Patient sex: M
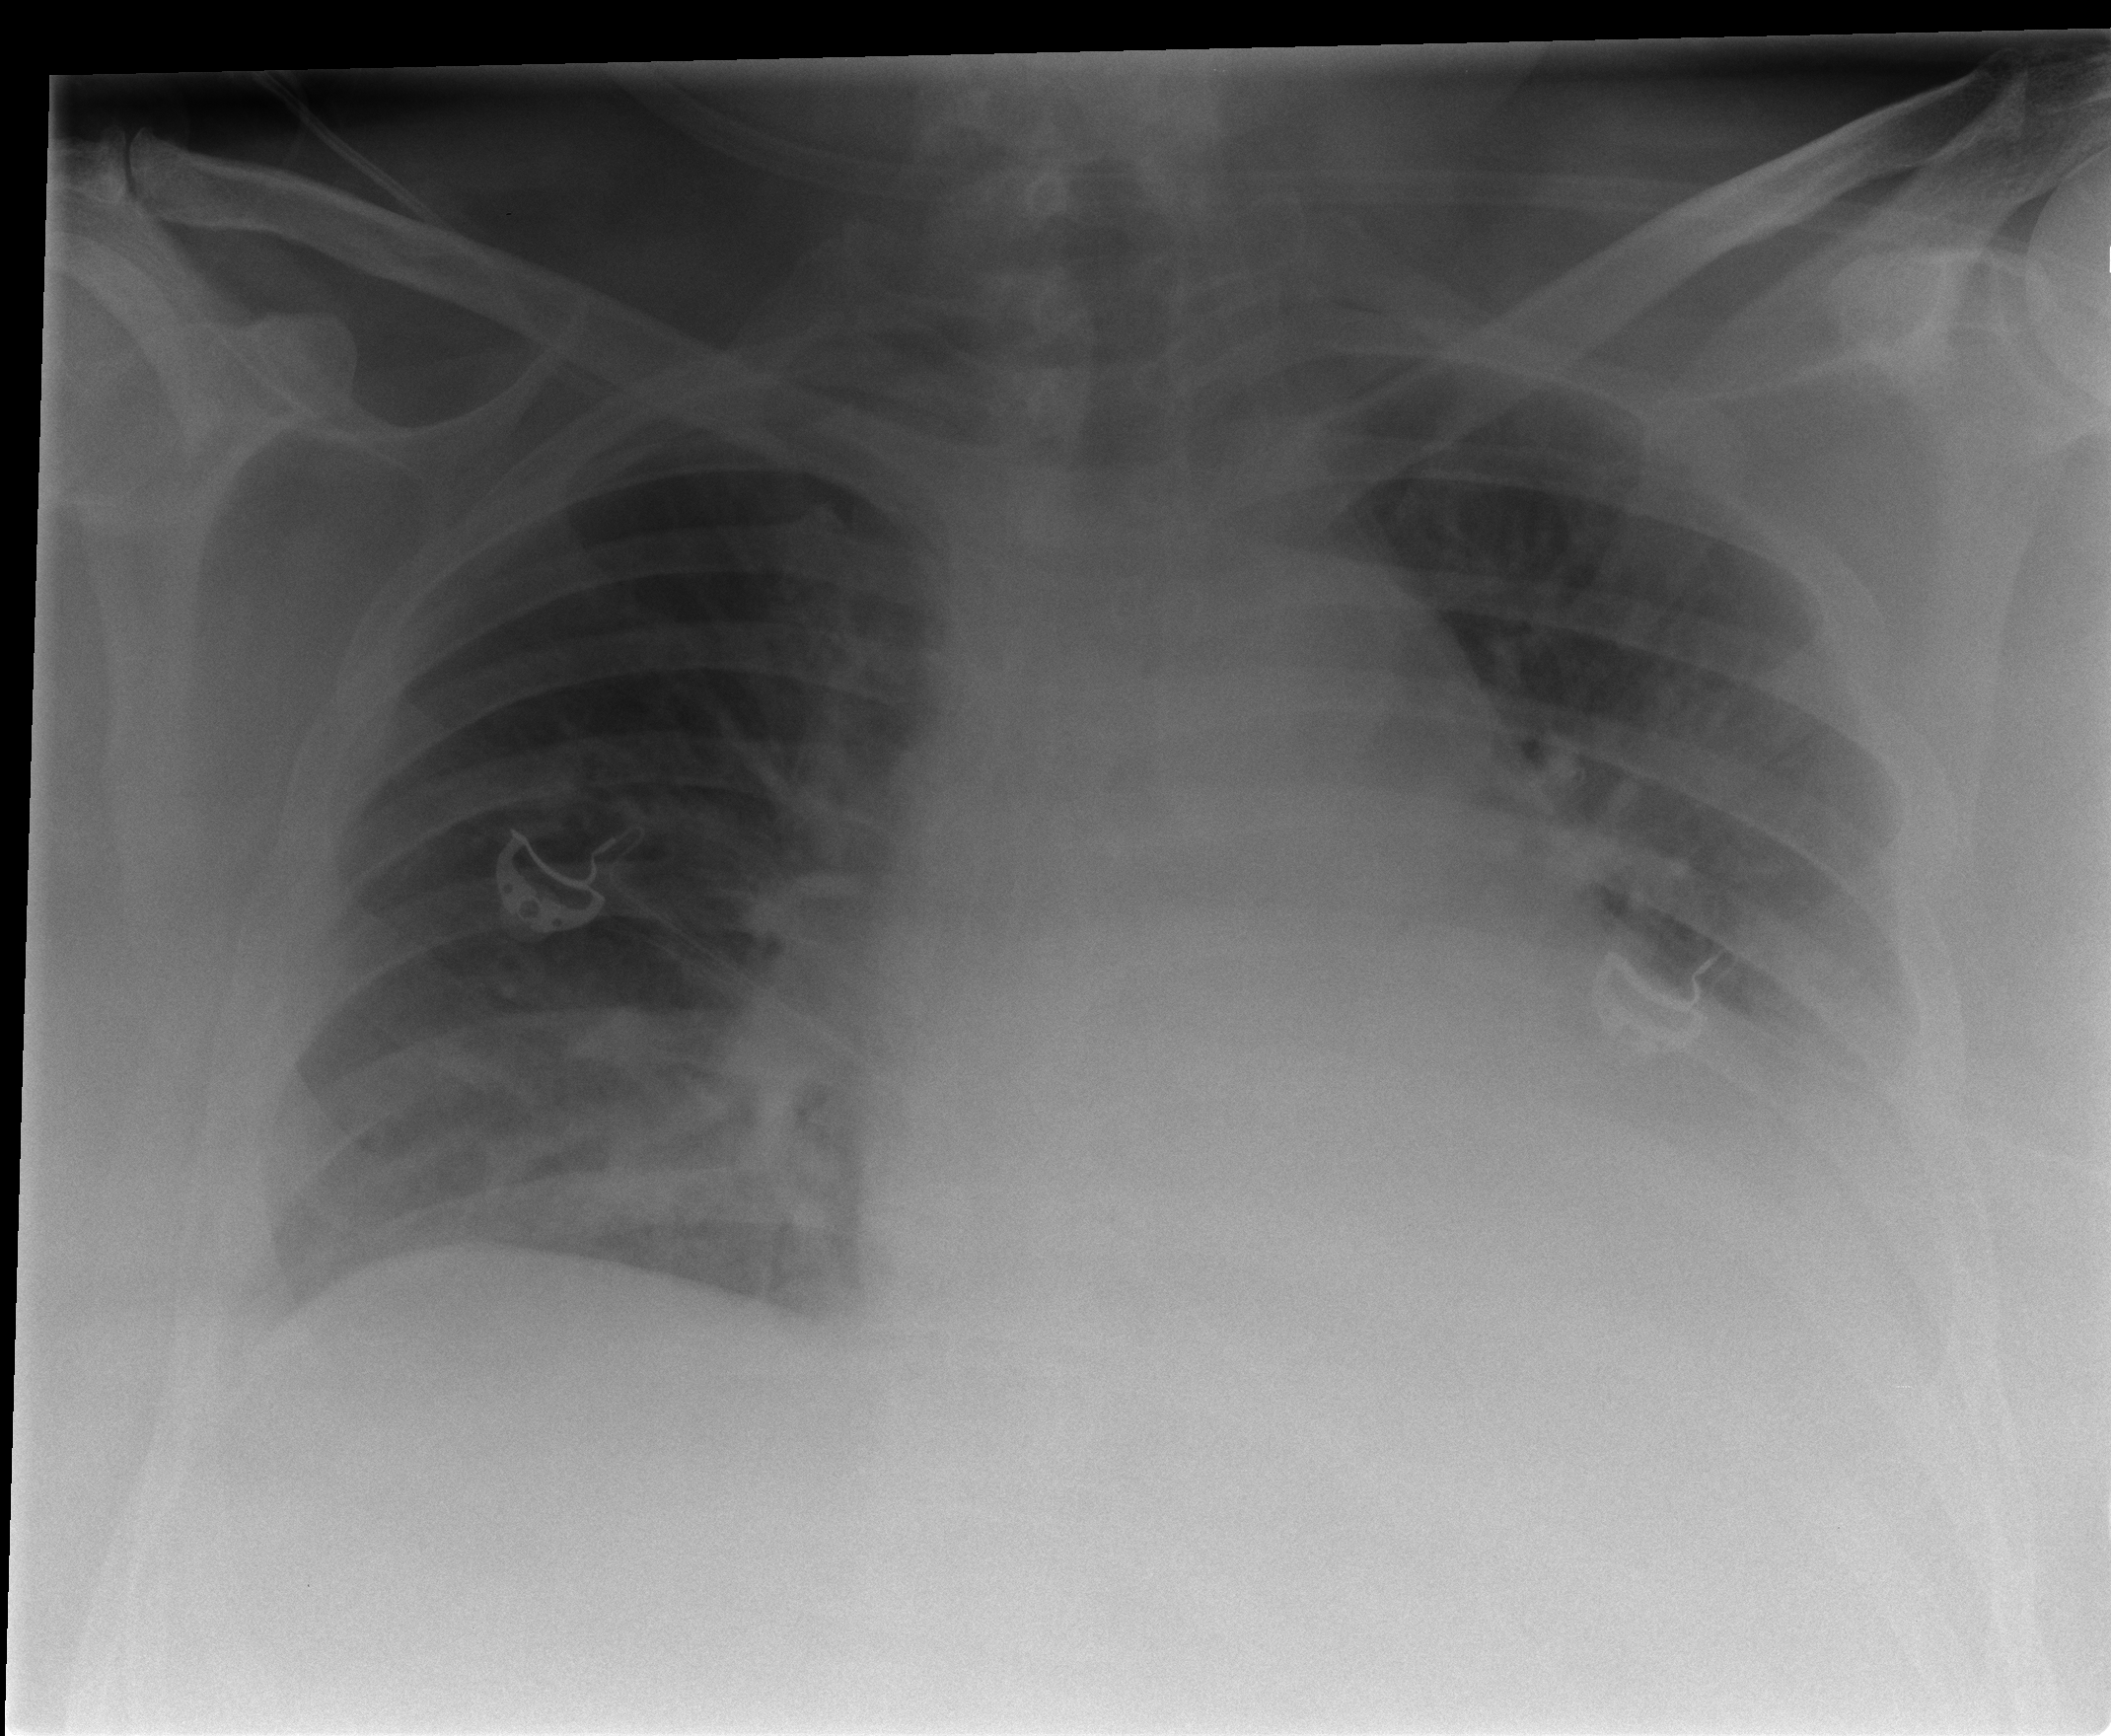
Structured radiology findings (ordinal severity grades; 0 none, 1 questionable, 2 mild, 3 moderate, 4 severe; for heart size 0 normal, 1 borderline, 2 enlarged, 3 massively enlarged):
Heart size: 1
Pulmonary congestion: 1
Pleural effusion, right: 1
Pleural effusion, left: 2
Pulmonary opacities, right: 0
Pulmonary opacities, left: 0
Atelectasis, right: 2
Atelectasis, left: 2